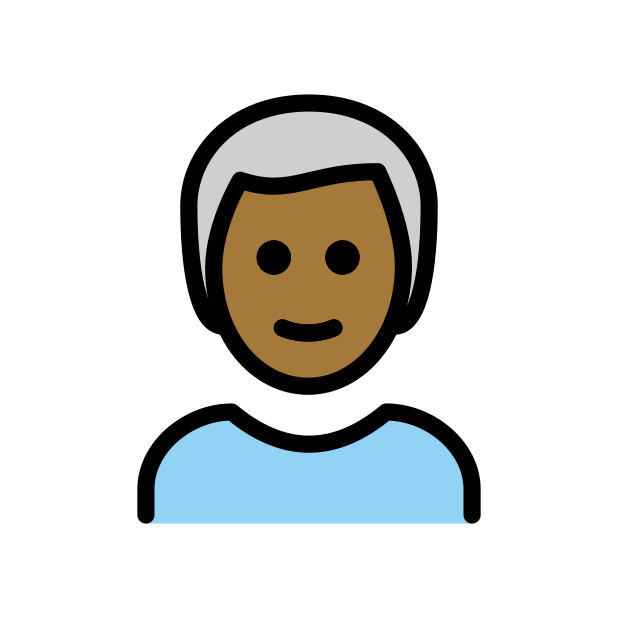
man: medium-dark skin tone, white hair